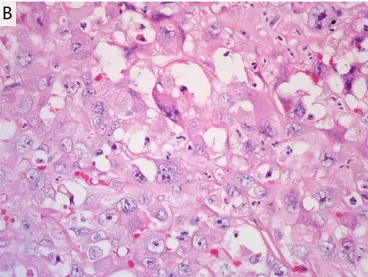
Haematoxylin, and . . X40 magnification). The pathological diagnosis was adrenal angiogenic malignant tumour with massive necrosis.
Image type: pathology (h&e)